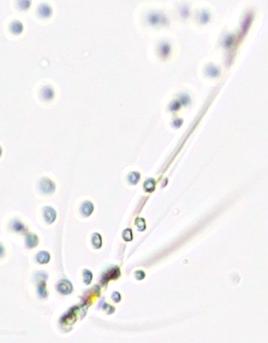
Label: Phaeocystis